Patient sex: M
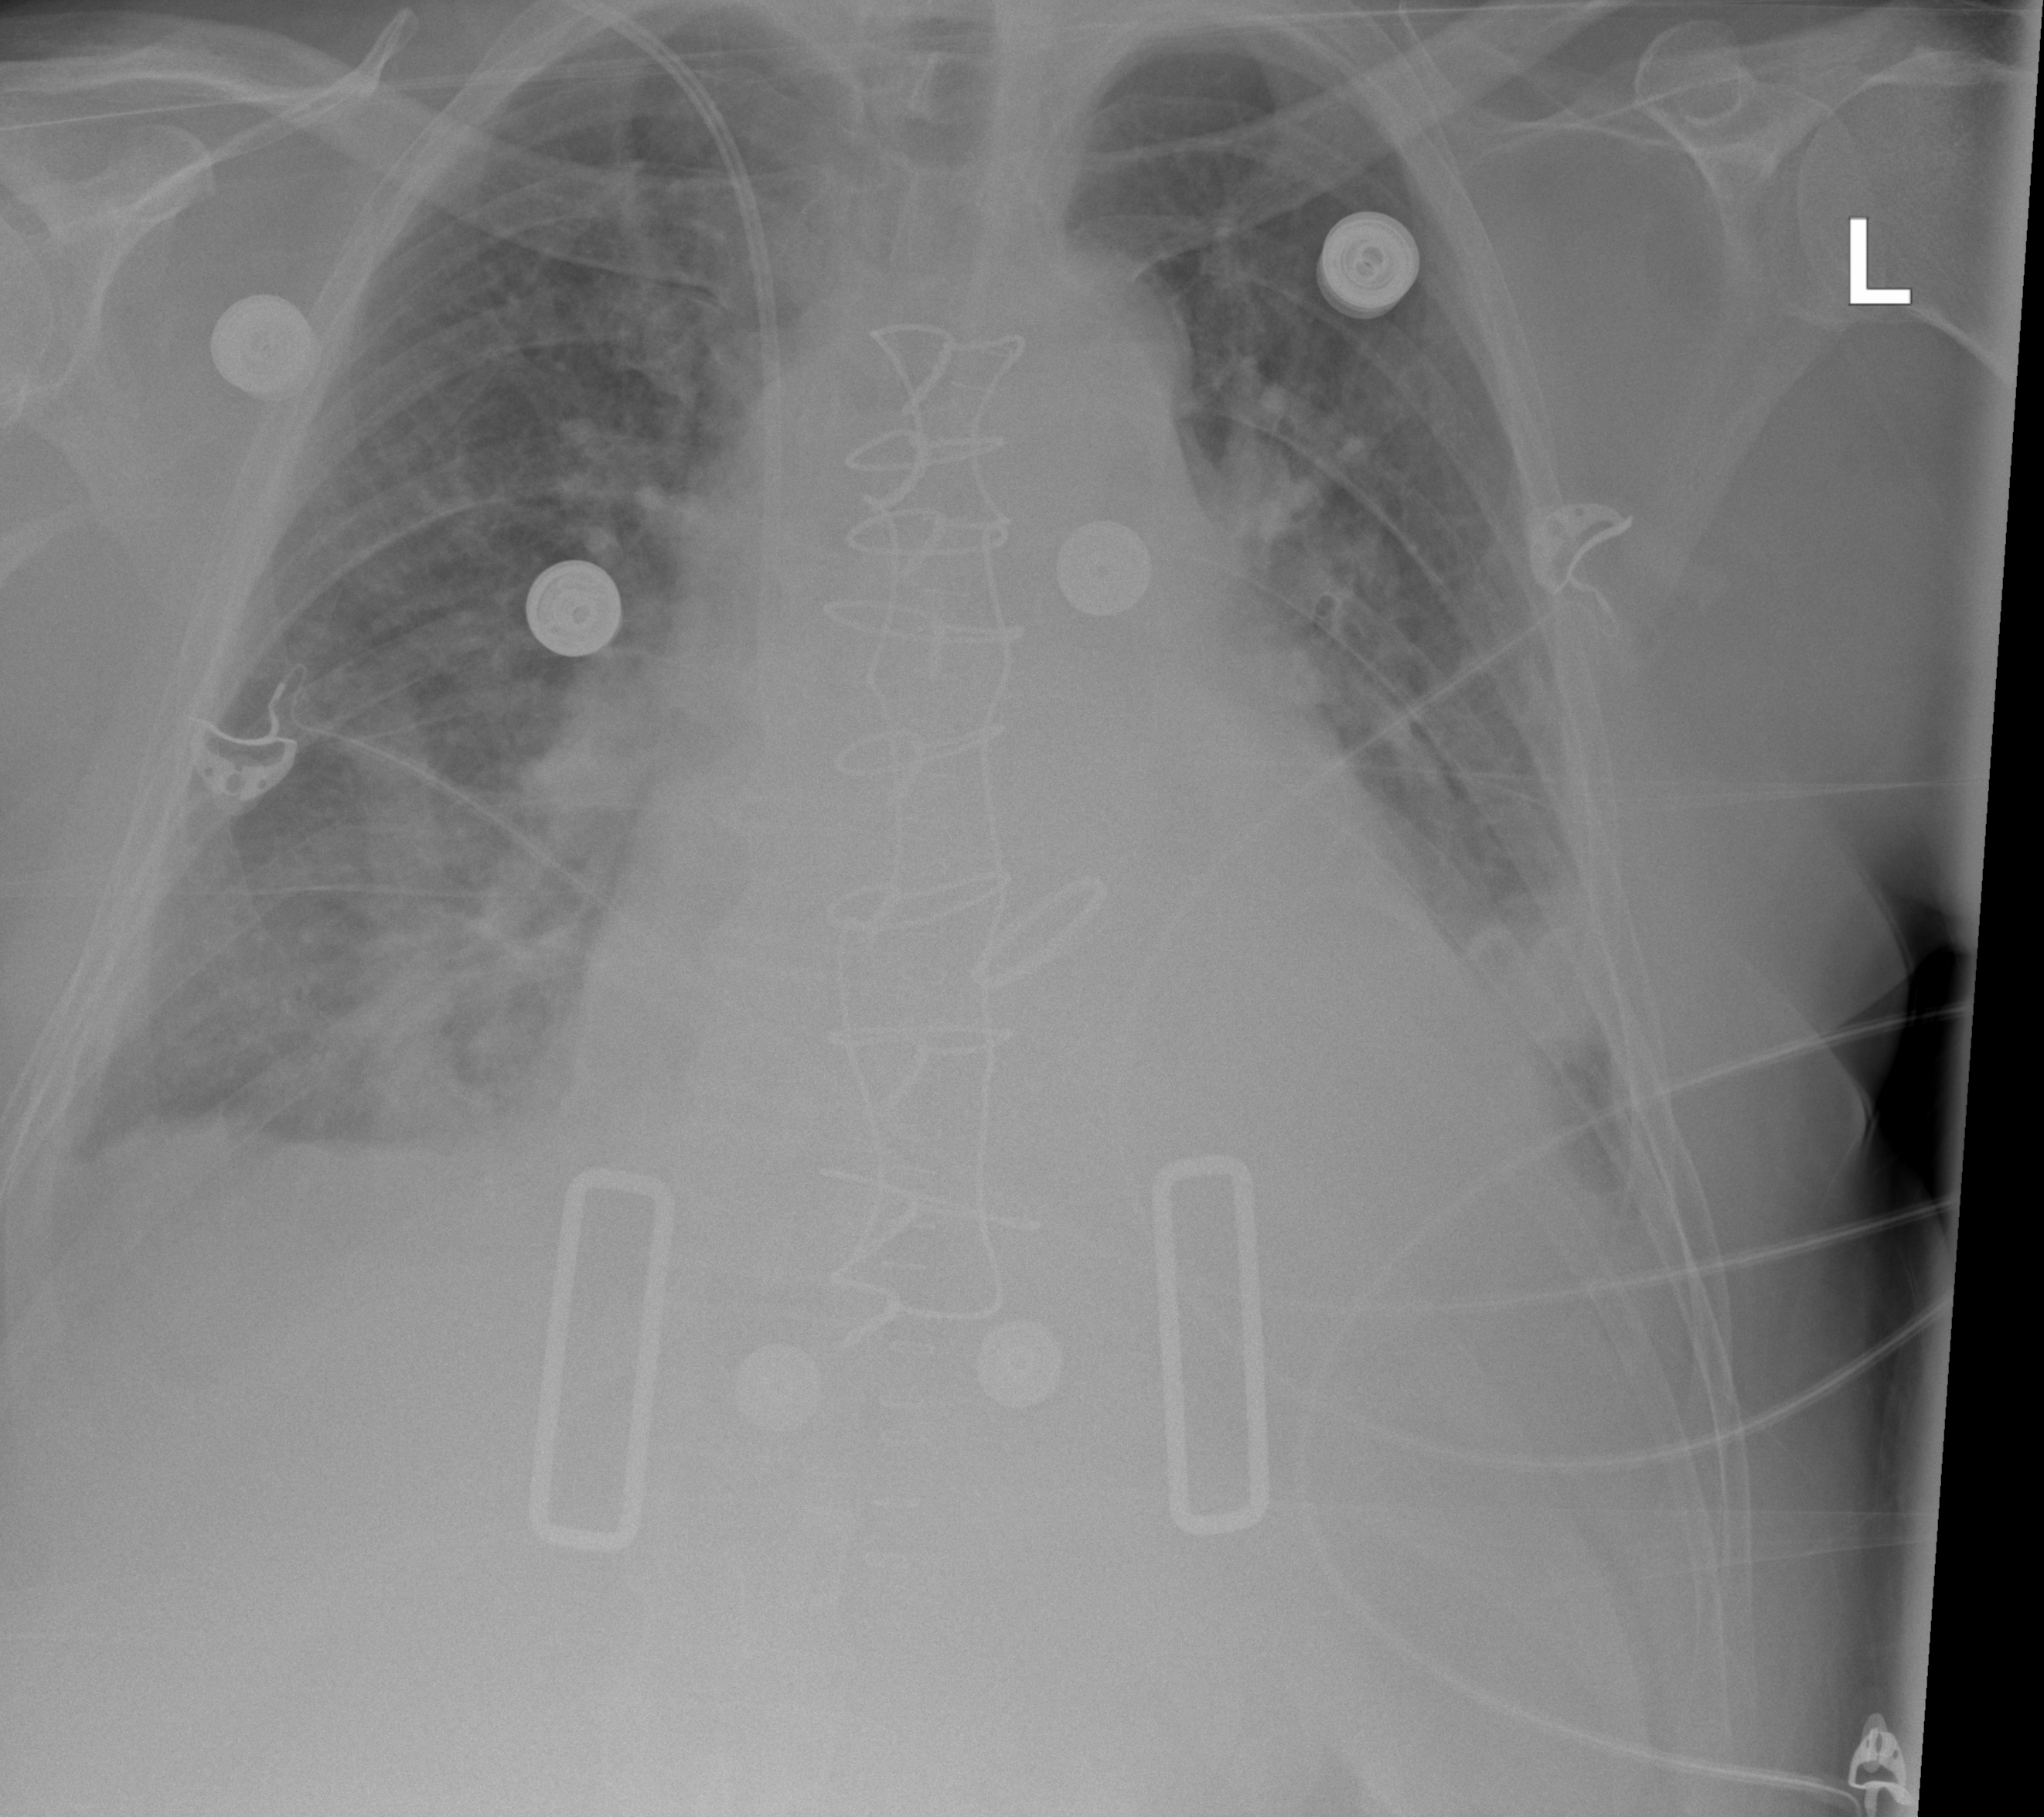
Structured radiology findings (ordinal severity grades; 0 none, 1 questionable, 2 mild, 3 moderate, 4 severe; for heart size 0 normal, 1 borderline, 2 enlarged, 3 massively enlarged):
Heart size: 2
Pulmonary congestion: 2
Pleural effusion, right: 3
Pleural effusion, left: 3
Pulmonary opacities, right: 3
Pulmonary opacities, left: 3
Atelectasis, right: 3
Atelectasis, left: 3